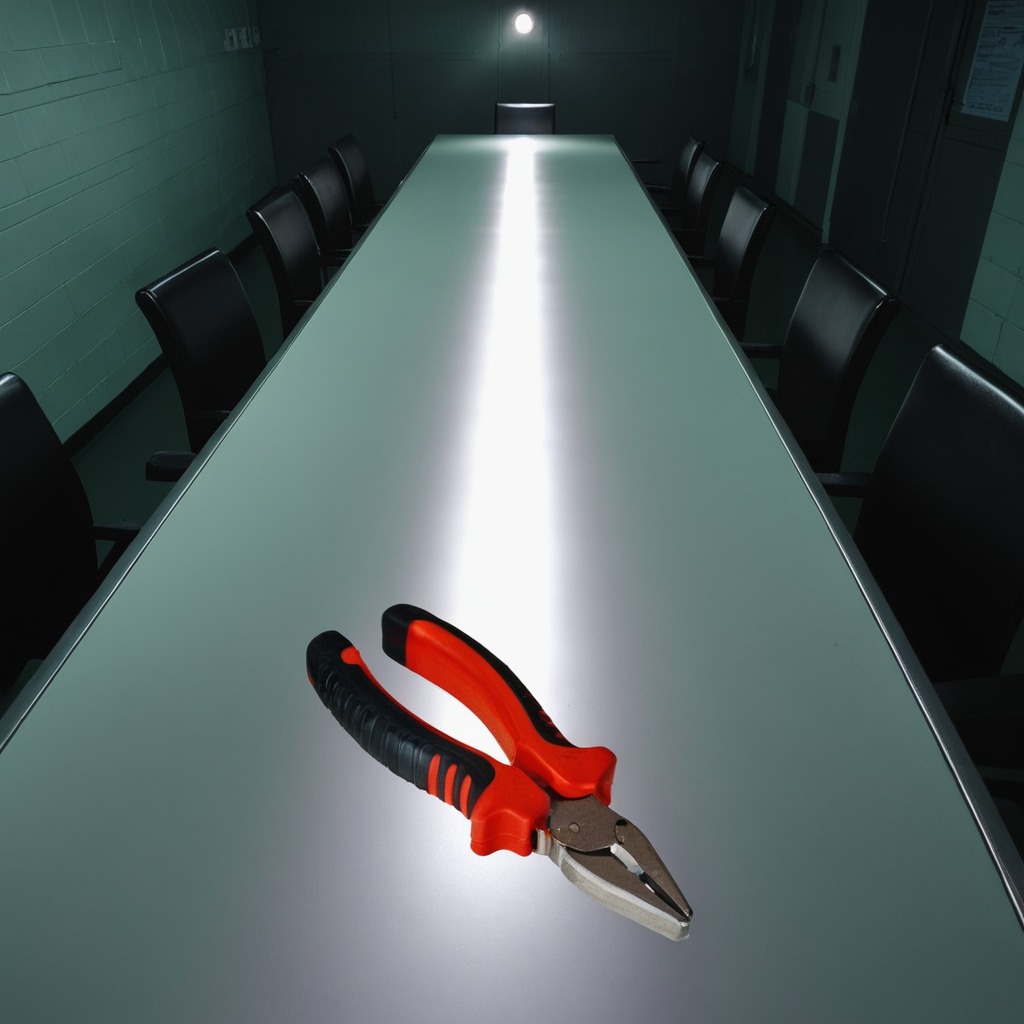
A plier is lying on a clean empty table in a railway signal maintenance room.